Question: I have a CCLayer class imported onto a game layer
strangely all the the sprites have "artefacts" that seem to appear from nowhere since I have checked and re-exported all of the files
Is some setting or something else that could cause this to happen?
I'm new at this
but I have checked so far:
set to PixelFormat_RGBA8888
PVRImagesHavePremultipliedAlpha:YES
png's are clear from artefact (28bit with transparency)
Textures are made with texture packer with "pre-multiplied"
The Background is a CCLayer
The Mine is a CCLayer
both are added to the game layer (cclayer also) as "addChild"
'''
backgroundManager = [[BackGround alloc] init];
[self addChild:backgroundManager z:0];
myShip = [[Ship alloc]init];
[self addChild:myShip z:5];
'''

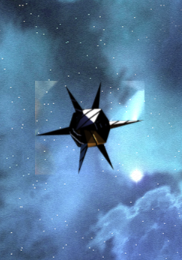
Answer: Yes it was the settings in texture packer
after a few changes in the settings they now seem to load fine.
with no artifacts
use pre multiple
trim not crop
and give a little more inner padding
hope it helps someone else (since it was driving me a little crazy)